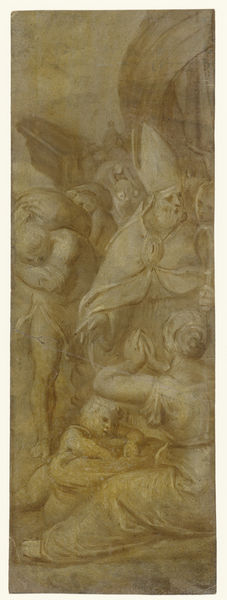
Titel: Heilige Nicolaas redt de stad Myra van de hongersnood
Künstler: Otto van Veen
Standort: Amsterdam
Institution: Rijksmuseum
Schlagwörter: church, hat, men, people, pope, priest, bun, hair, nose, woman, yellow, servant, brown, man, sky, orange, child, eyes, drawing, paper, coat, mother, monochrome, sketch, beard, door, beggar, clothes, rectangle, jesus, prayer, walk, religion, legs, below, fingers, baby, fresco, humans, carry, christianity, tan, begging, bible, stick, pray, faith, hope, thigh, sepia, leg, holy, kneel, sorrow, bread, slaves, raffael, bag, panel, parchment, stretch, 15th century, poverty, bibl, belief, bishop, ins